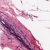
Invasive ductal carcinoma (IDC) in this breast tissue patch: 0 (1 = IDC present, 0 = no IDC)